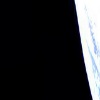
Label: space